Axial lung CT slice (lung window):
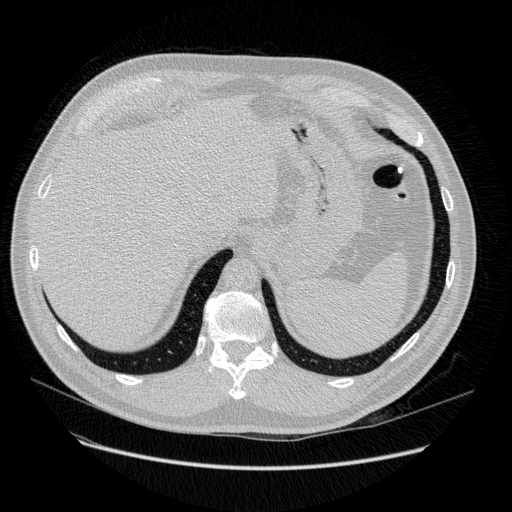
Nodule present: no